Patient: sex M, age 71
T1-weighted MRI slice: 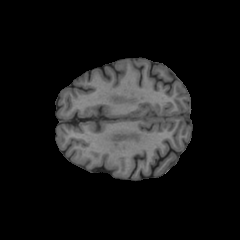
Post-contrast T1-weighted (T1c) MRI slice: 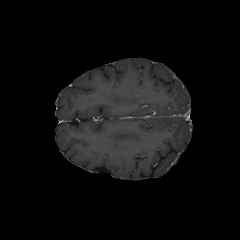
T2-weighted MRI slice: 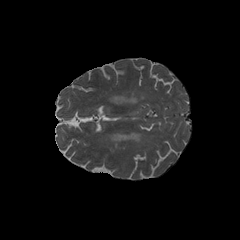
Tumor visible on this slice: yes
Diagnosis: Astrocytoma, IDH-wildtype
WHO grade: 2